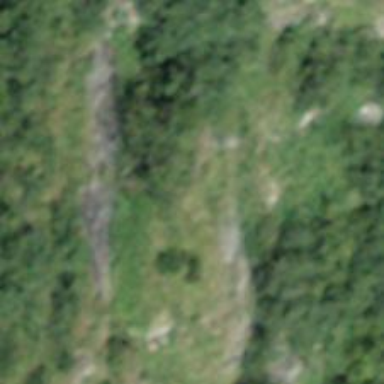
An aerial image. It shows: Natural cliff.